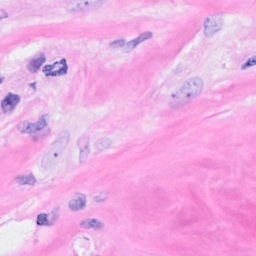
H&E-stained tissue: Breast